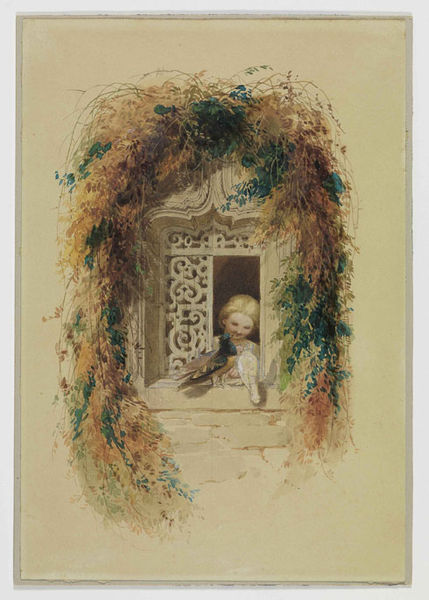
Titel: Mädchen mit drei Tauben am Fenster
Künstler: Adolf Schrödter
Standort: Karlsruhe
Institution: Staatliche Kunsthalle Karlsruhe
Schlagwörter: baum, blau, blätter, dunkel, flügel, gemälde, hand, kopf, laub, vogel, weiß, aquarell, gelb, grün, mädchen, ocker, sitzen, äste, blume, blumen, braun, bunt, fenster, frau, frisur, hell, holz, kleid, licht, mund, nase, orange, pastell, raum, schmuck, schwarz, skizze, stroh, tür, türkis, zeichnung, zimmer, blick, blüten, dame, gebäude, haus, rot, tier, tiere, beige, malerei, muster, ornament, alt, blond, jung, richter, wand, augen, gefieder, gesicht, mensch, rahmen, stehen, stein, steine, taube, bild, schauen, gräser, natur, strauch, vögel, zweige, busch, gebüsch, gitter, sonne, futter, haare, drei, kind, blatt, gesang, girlande, pflanze, pflanzen, gotik, scheitel, fensterläden, ranken, balkon, lächeln, relief, farbig, sommer, liebe, papier, schnabel, bogen, fassade, zwei, studie, heu, farben, mauer, ziegel, farbe, grafik, graphik, lila, tag, klein, vegetation, vergilbt, backstein, herbst, steinmauer, läden, rand, romantik, dekoration, wein, spitz, dekor, floral, ornamente, verzierung, stuck, gewächs, spiel, laviert, wasserfarben, fensterladen, hängen, offen, spanisch, fensterrahmen, hauswand, orient, orientalisch, zweig, idyll, mauerwerk, idyllisch, draußen, umrahmung, jugend, tauben, füttern, radierung, stich, gefangen, illustration, koloriert, pfau, fräulein, kunst, frieden, ranke, schnitzerei, girlanden, verziert, gemäuer, sims, biedermeier, besuch, karte, schnörkel, gesims, bewachsen, efeu, fenstergitter, voluten, verwelkt, fasan, gotisch, geflochten, romantisch, karg, märchen, offenes fenster, blattwerk, fensterbank, nest, fensterbrett, kletterpflanze, rankpflanze, holzfenster, blumenranke, gestrüpp, zierde, freundlich, schnecken, geöffnet, rabe, fensterflügel, fensterblick, kraut, papagei, orientalismus, ziseliert, arabien, durchbrochen, herbstlich, verzierungen, fenstersims, klee, lavierung, geschnitzt, schnitzereien, schnitzwerk, lied, okker, fesnter, toskana, backsteine, verziehrung, bewuchs, innigkeit, maßwerk, eisengitter, arabeske, gouache, fester, mauersteine, kolorierung, steinwand, farbenfroh, nachtigall, passepartout, maurisch, am fenster, steinschnitt, lieblich, schwungvoll, werben, blumengirlanden, schwindt, blonde haare, skizziert, pfauen, orien, kielbogen, brün, ludwig richter, aschenputtel, vägel, mädel, vogelnest, waise, gewachsen, eselsrücken, mädhen, häuserwand, bildimbild, frabig, orientalisierend, gestrüb, efau, ascf, vogelfutter, lond, 1800, 1700, umwachsen, drei tauben, ornamentgitter, pastell#blond, ellenrieder, spits, vogel taube, ascdd, sc, blauer vogel, umranktes fenster, mädchen blond, cowboy pferd, efnster, vogel blond, weisse taube, blauregen, tauebn, 3 tauben, pirol, orientalischz, schneckenform, ornamente+, zugewuchert, hängepflanze, schnistzwerk, zimmerfenster, vegetatione, baumer, blond#, gebüschj